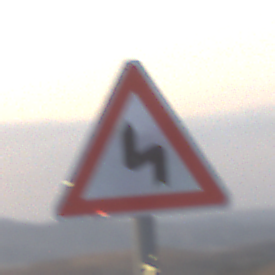
Verkehrszeichen: DoppelkurveZunaechstLinks
Umgebung: Outdoor, Nature
Tageszeit: SunriseSunset
Wetter: PartlyCloudy
Licht: Natural
Jahreszeit: NotSpecified
Kontrast: HighContrast